Interaction volume radius: 5 \u00c5
Interaction volume height: 45 \u00c5
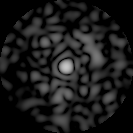
Disorder parameter: 0.8506